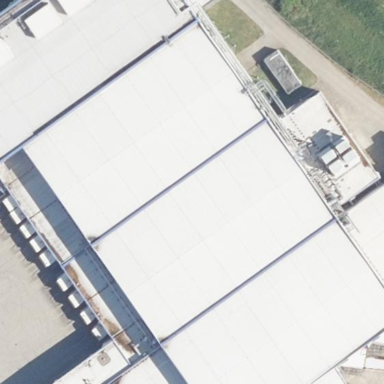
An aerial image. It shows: Industrial building.